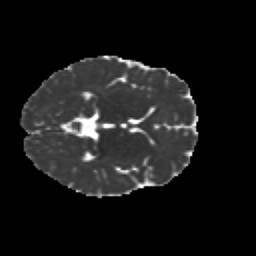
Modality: MD
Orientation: axial
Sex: male
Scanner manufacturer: siemens
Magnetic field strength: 3 T
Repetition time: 5 s
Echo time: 0.071 s